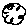
Label: cloud